Question: I am new to Android Java (and java). I am trying to modify a package I am using in my react-native app.
Currently when in landscape mode my 'EditText' is getting cutoff like in screenshot below.
I was trying to modify this library, so I modified the 'alertDialog.setView' call here - <URL>
'''
alertDialog.setView(input, 50, 15, 50, 0);
'''
Apparently this is "extra space". I changed it to:
'''
alertDialog.setView(input, 50, 0, 50, 0);
'''
So the top extra space is 0, but this didn't make it big enough, it just moved the dialog up.
May you please share with me what I would change in the 'alertDialog' to make sure the height fits the contents of the dialog?

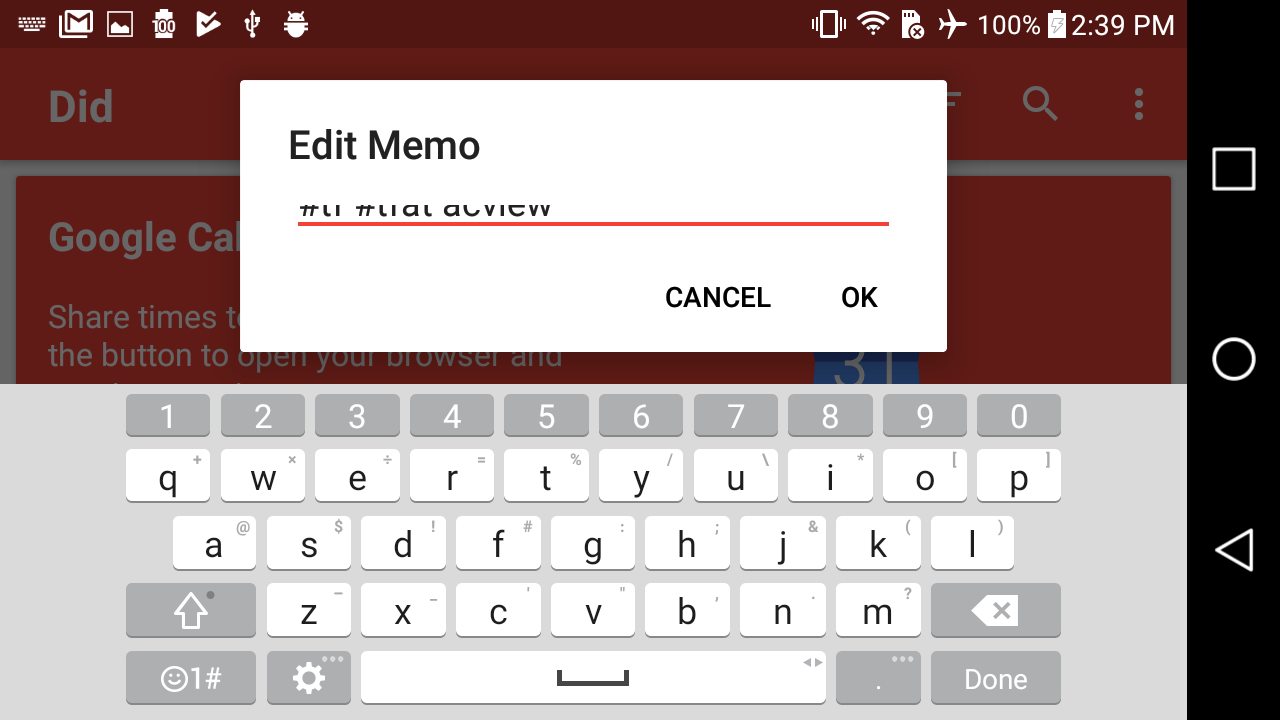
Answer: > Apparently this is "extra space". I changed it to:alertDialog.setView(input, 50, 0, 50, 0);
According <URL>, next 4 params after your view are used for extra spacing, used as a padding.
So you should use something like
'''
alertDialog.setView(input, 0, 0, 0, 0);
'''
or just
'''
alertDialog.setView(input);
'''
Also your input should have 'MATCH_PARENT' width and 'WRAP_CONTENT' height, not a fixed size.